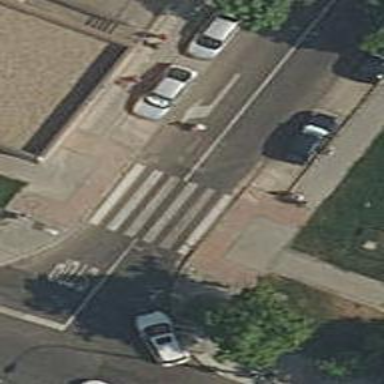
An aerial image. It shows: Zebra crossing on the road.